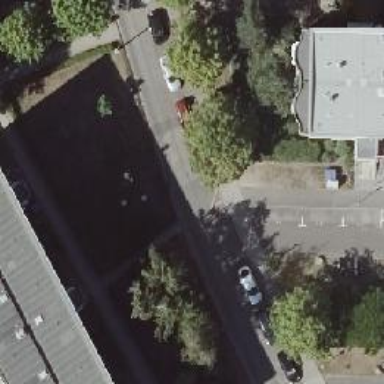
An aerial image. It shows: Residential road with separate sidewalks on both sides.